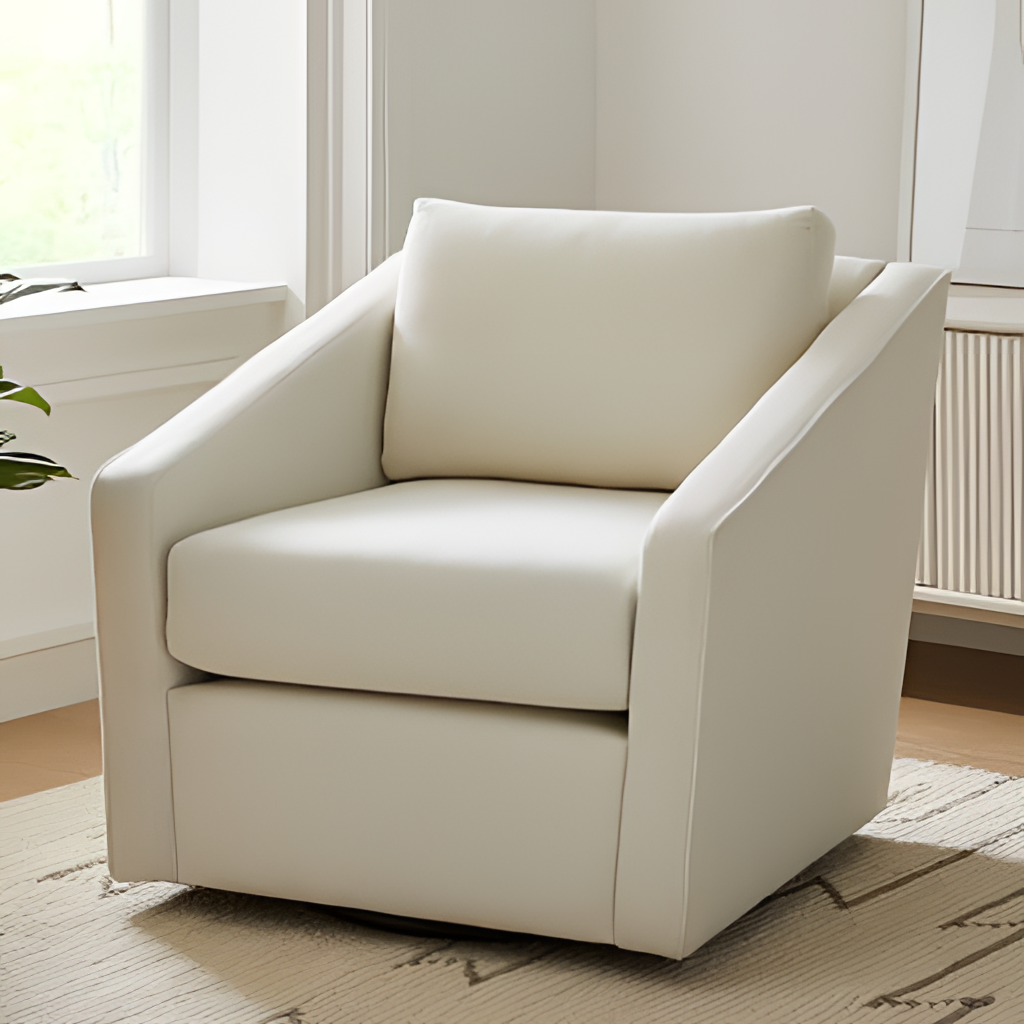
living room, leather armchair, wood flooring, with plank pattern, minimalist, white paint wallpaper, with solid pattern